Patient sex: M
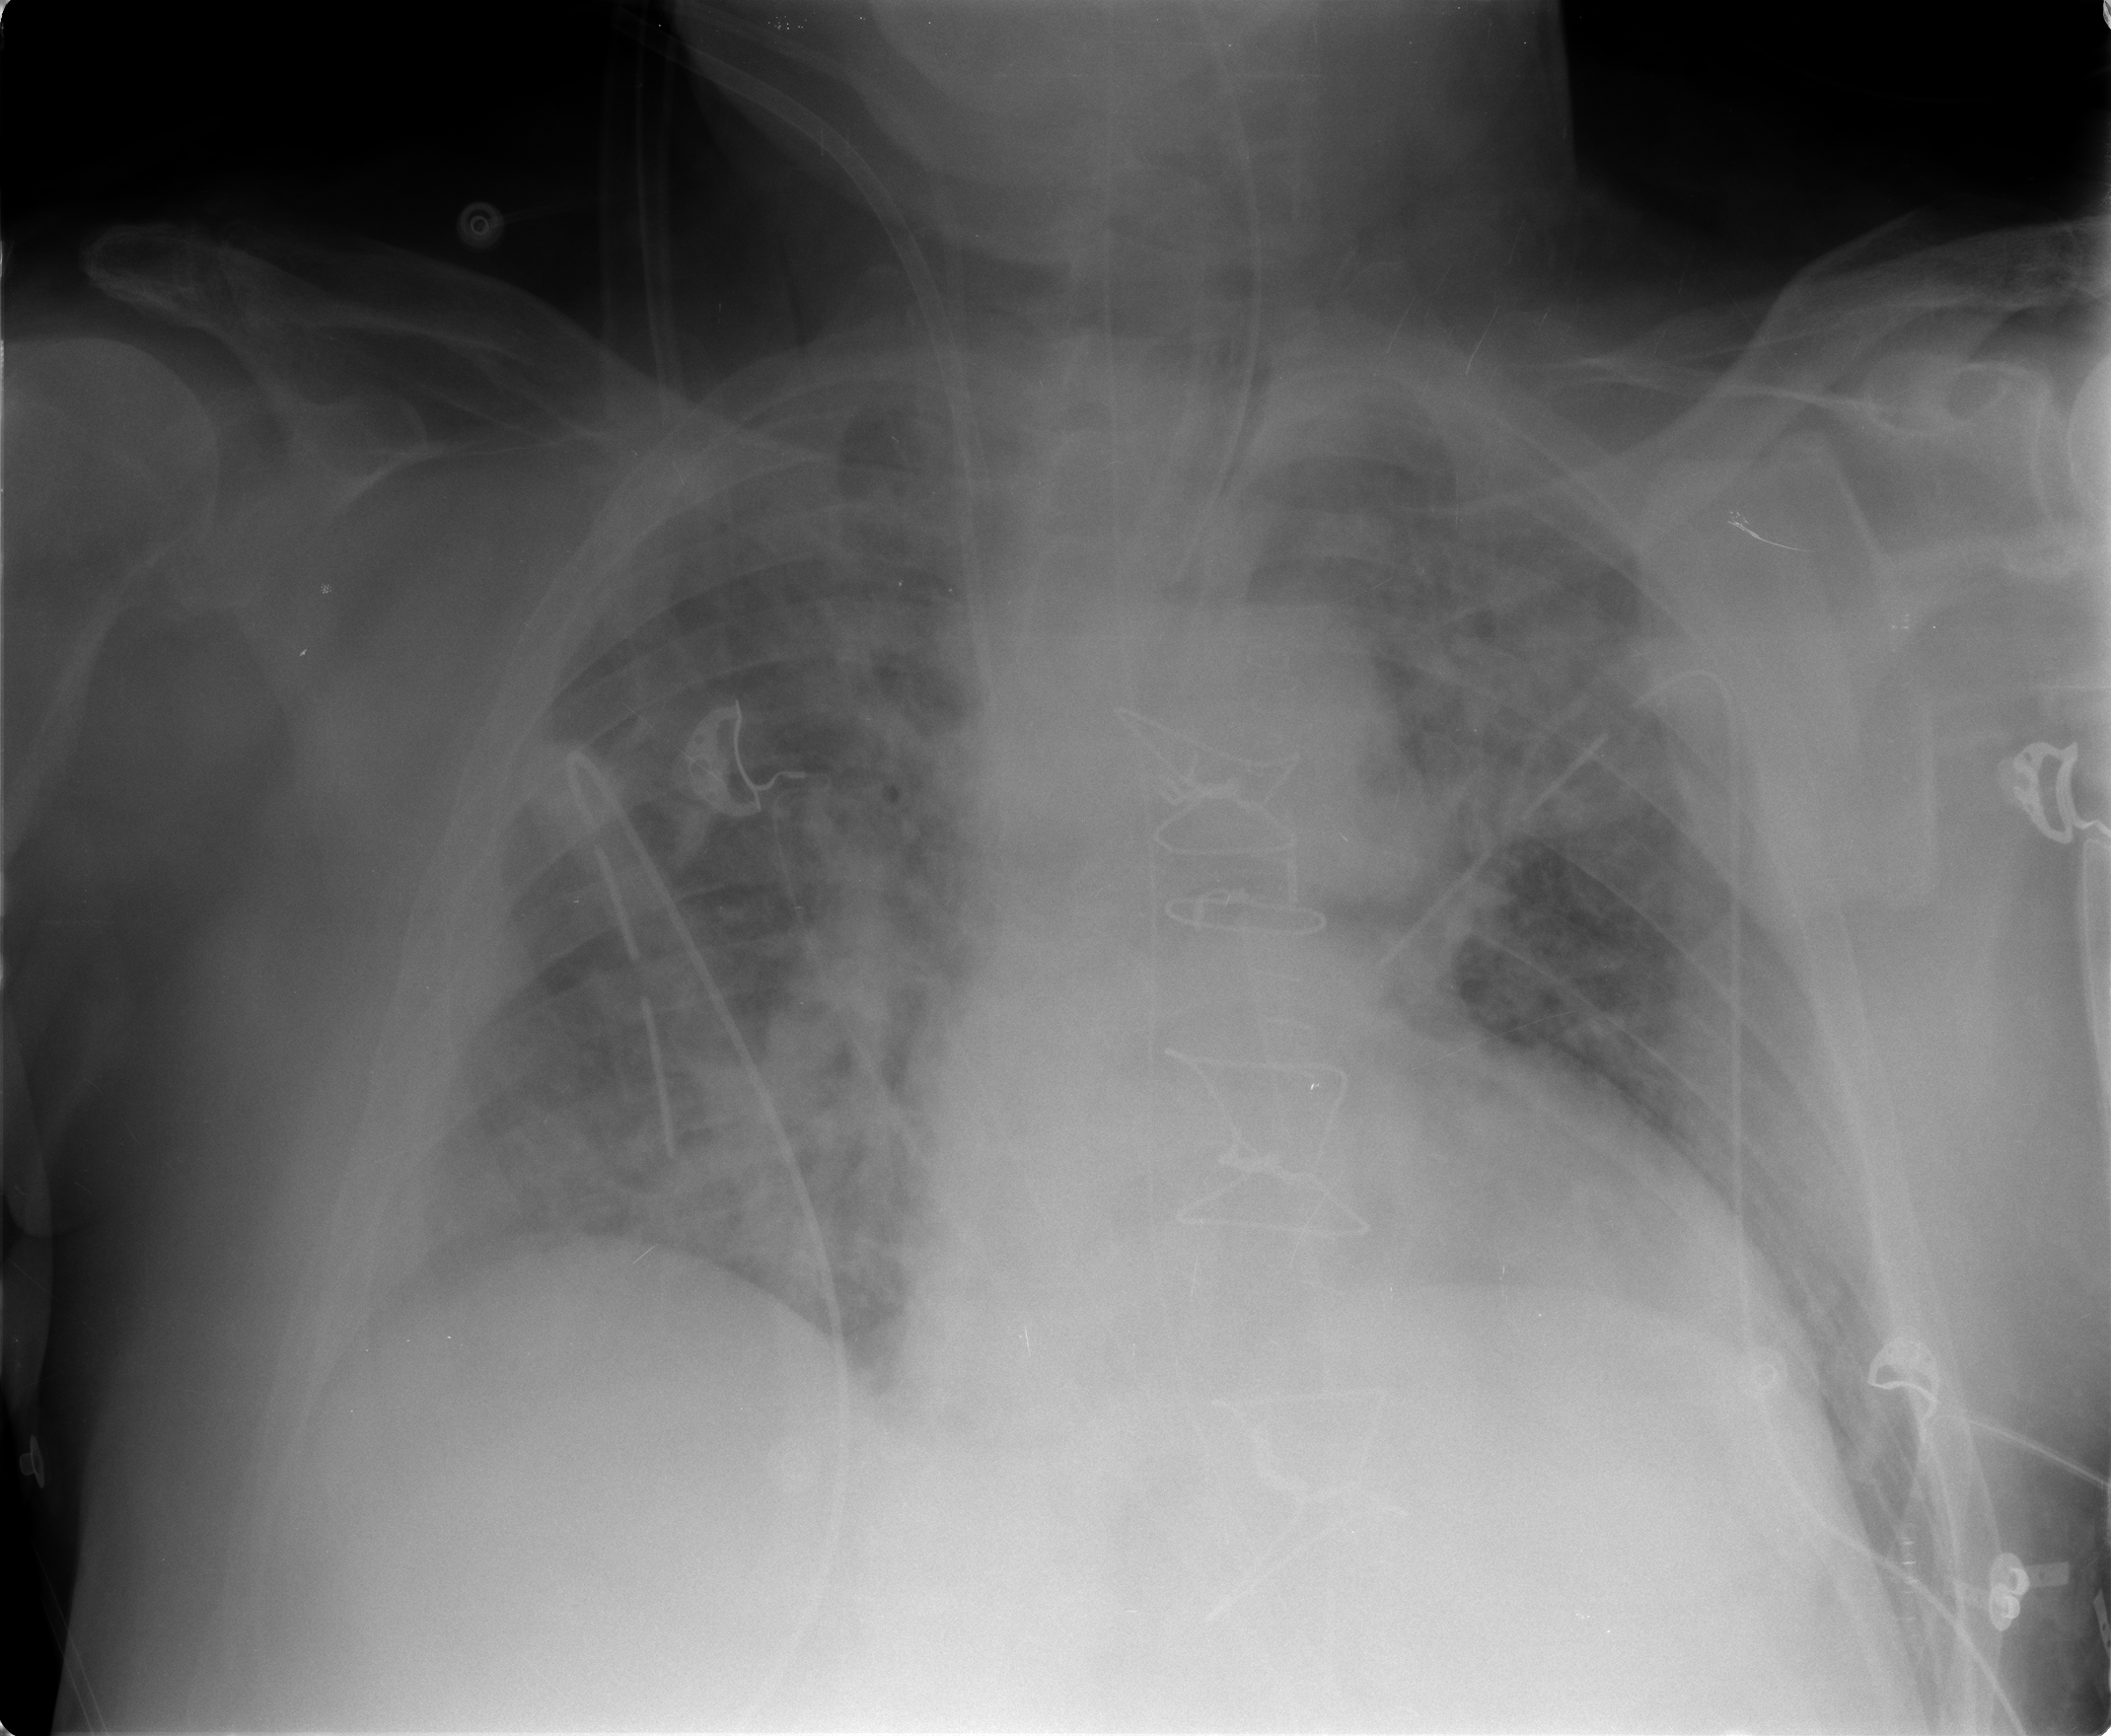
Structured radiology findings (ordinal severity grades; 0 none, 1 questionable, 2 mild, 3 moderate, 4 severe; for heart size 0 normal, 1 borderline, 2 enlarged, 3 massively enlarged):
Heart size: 1
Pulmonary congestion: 2
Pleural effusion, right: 2
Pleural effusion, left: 0
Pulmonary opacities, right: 2
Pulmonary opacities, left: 2
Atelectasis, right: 2
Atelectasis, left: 2